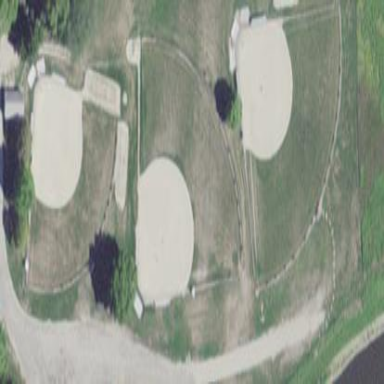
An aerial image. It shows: Sports centre specializing in baseball on leisure land.